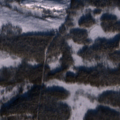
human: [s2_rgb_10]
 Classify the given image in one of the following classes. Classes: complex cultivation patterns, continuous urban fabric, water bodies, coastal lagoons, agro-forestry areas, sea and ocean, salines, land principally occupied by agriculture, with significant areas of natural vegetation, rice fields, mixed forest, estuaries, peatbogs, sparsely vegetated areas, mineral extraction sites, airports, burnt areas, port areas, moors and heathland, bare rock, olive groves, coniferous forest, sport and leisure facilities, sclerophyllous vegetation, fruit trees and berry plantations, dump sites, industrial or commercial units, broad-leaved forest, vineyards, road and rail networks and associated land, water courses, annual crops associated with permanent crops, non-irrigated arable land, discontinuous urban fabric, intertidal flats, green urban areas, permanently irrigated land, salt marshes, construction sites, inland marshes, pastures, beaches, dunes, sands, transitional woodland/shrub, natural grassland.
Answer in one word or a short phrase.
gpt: coniferous forest, mixed forest, transitional woodland/shrub